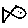
Label: fish